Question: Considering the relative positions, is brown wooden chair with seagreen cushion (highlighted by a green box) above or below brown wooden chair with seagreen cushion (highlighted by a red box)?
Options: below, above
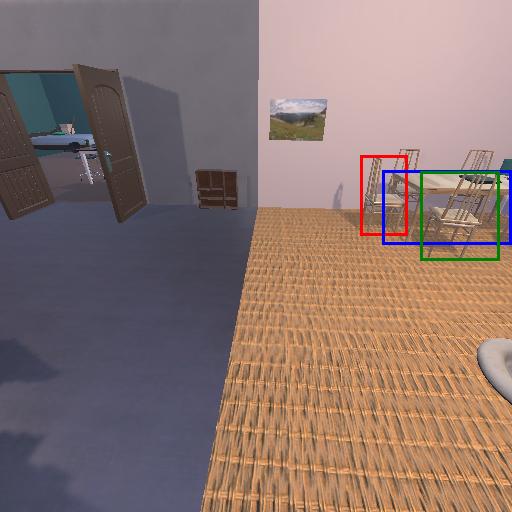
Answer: below